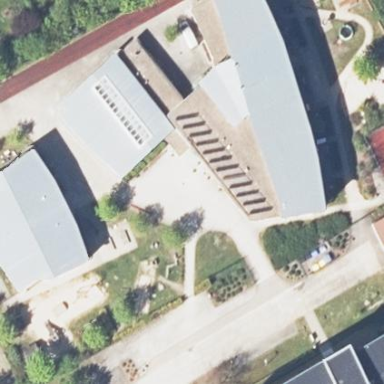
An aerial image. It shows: School.